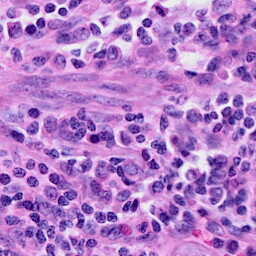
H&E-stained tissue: Cervix